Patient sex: M
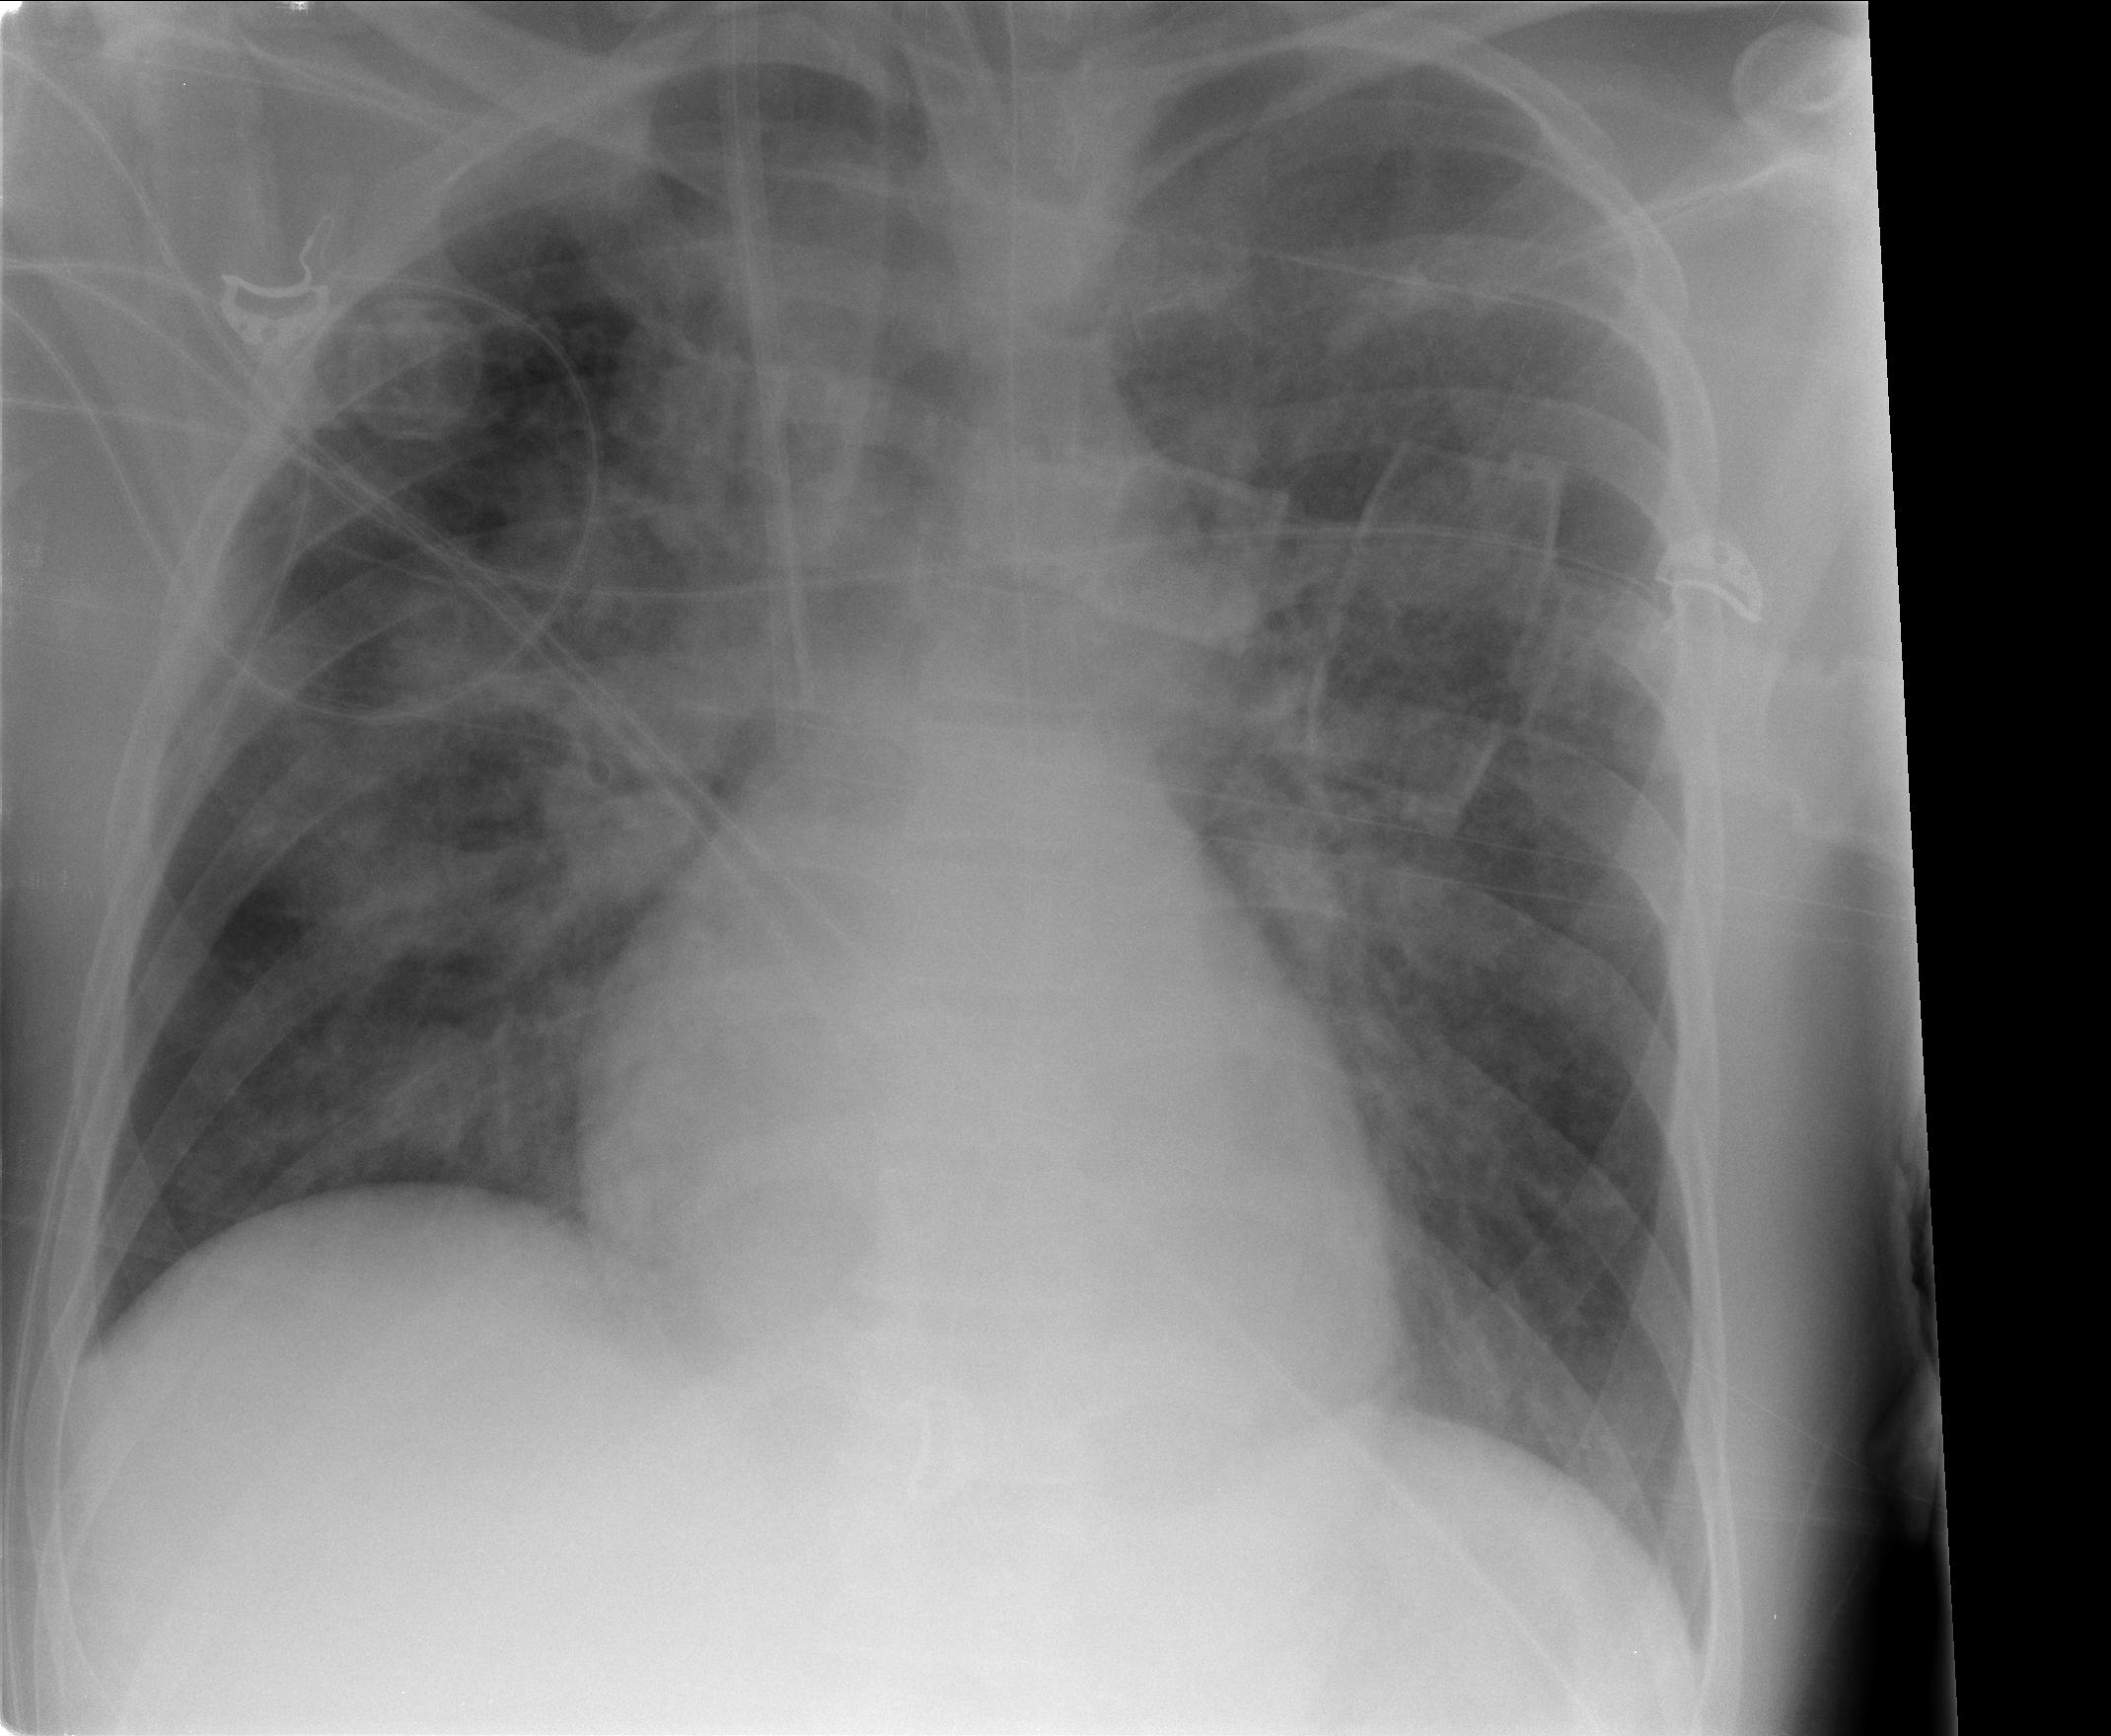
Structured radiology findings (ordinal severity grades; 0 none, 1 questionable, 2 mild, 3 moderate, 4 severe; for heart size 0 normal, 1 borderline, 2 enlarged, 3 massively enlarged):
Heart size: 0
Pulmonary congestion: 0
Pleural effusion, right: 0
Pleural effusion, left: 0
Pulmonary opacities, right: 2
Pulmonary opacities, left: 2
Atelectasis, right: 0
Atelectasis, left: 0